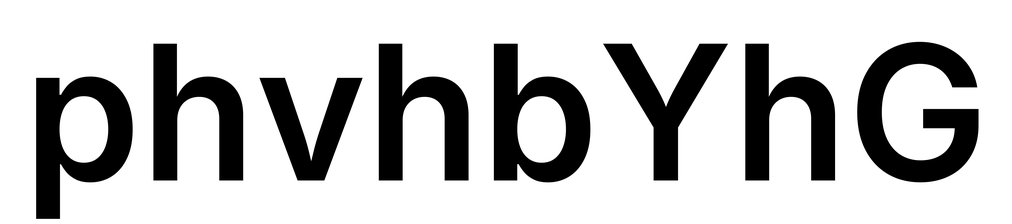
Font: Inter_SemiBold